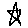
Label: star